【题型】填空题　【知识点】平面几何　【难度】easy
将联结四边形对边中点的线段称为"中对线"。凸四边形 $ABCD$ 的对角线 $AC = BD = 4$, 且两条对角线的夹角为 $60^\circ$, 那么该四边形较短的"中对线"的长度为\_\_\_2\_\_\_。

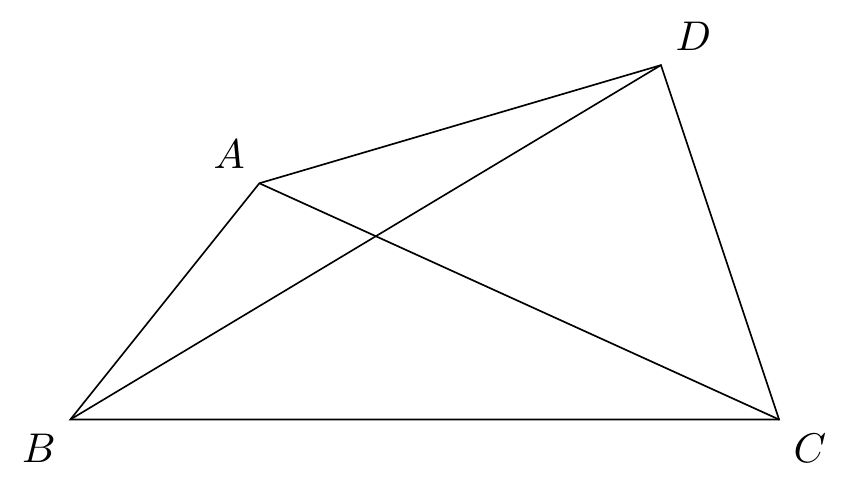
【解答】
解：如图, 设两条对角线 $AC$、$BD$ 的夹角为 $60^\circ$, 取四边的中点并连接起来, 设 $AC$ 与 $EH$ 交于点 $M$,

$\therefore$ $EH$ 是三角形 $ABD$ 的中位线,

$\therefore$ $EH = \frac{1}{2} BD = 2$, $EH // BD$,

同理, $FG = \frac{1}{2} BD = 2$, $FG // BD$, $EF = \frac{1}{2} AC = 2$, $EF // AC$, $HG = \frac{1}{2} AC = 2$, $HG // AC$,

$\therefore$ $EF // HG // AC$, $EF = FG = HG = HE$,

$\therefore$ 四边形 $EFGH$ 是菱形,

$\because$ $EH = \frac{1}{2} BD = 2$, $EH // BD$,

$\therefore$ $\angle AOB = 60^\circ = \angle AME$,

$\because$ $FE // AC$,

$\therefore$ $\angle FEH = \angle AME = 60^\circ$,

$\therefore$ $\triangle HEF$ 为等边三角形,

$\therefore$ $HF = EH = 2$,

$\therefore$ 较短的"中对线"长度为 2。

故答案为：2。
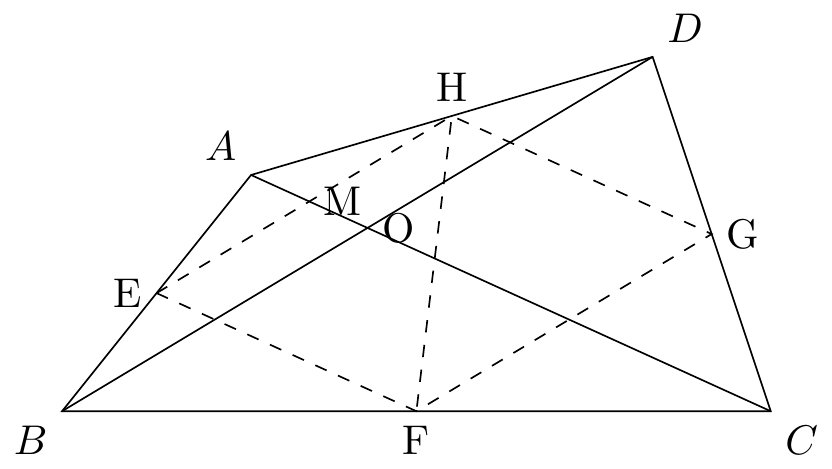